Field crop: tomato
Growth stage: 1
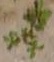
Species: portulaca